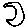
Label: moon